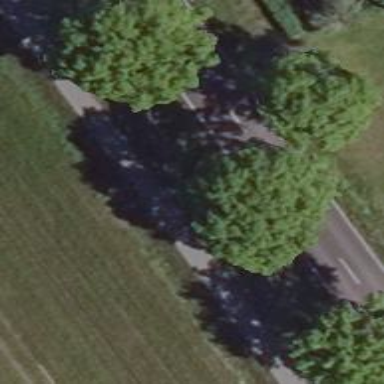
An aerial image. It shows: Row of trees in natural setting.